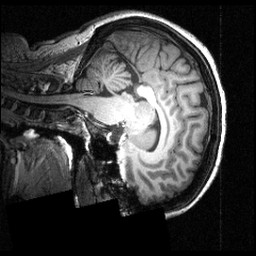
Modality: T1w
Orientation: sagittal
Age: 24
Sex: female
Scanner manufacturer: siemens
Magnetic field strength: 3.951 T
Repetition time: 1.5 s
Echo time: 0.00335 s